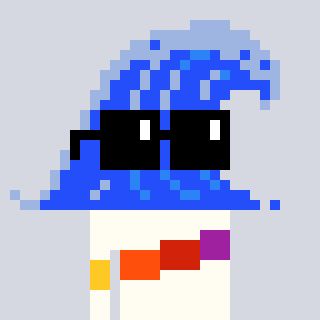
a pixel art character with square black sunglasses, a wave-shaped head and a grayscale-colored body on a cool background